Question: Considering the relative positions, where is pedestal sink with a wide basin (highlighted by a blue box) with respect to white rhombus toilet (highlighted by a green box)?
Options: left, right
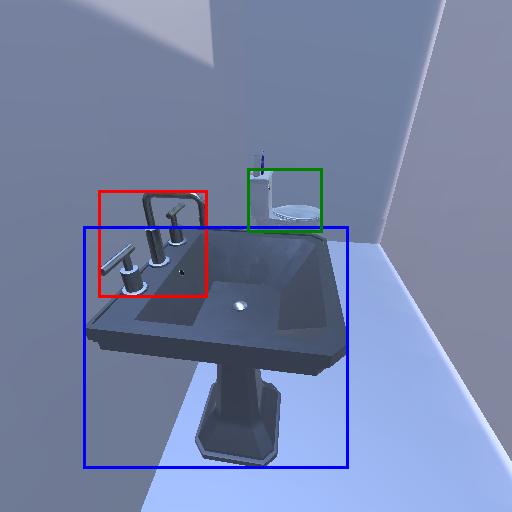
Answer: left